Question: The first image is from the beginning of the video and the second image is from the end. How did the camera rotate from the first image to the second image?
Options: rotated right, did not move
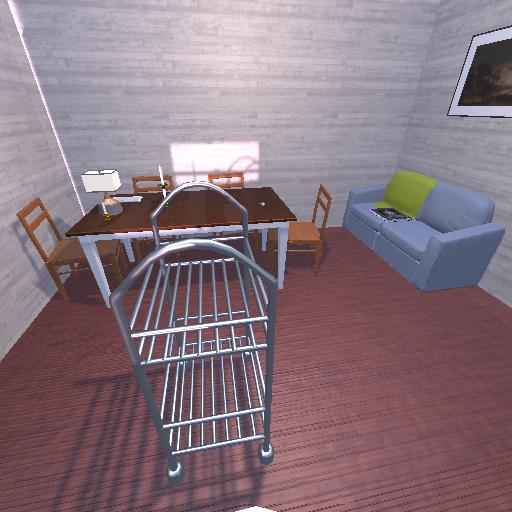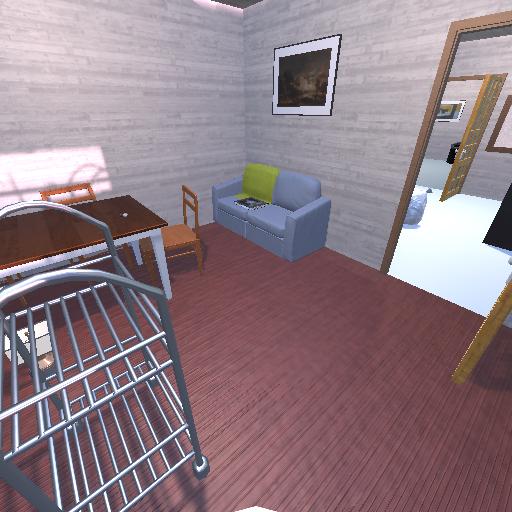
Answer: rotated right